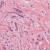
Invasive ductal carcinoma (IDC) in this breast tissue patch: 1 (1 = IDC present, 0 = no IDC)